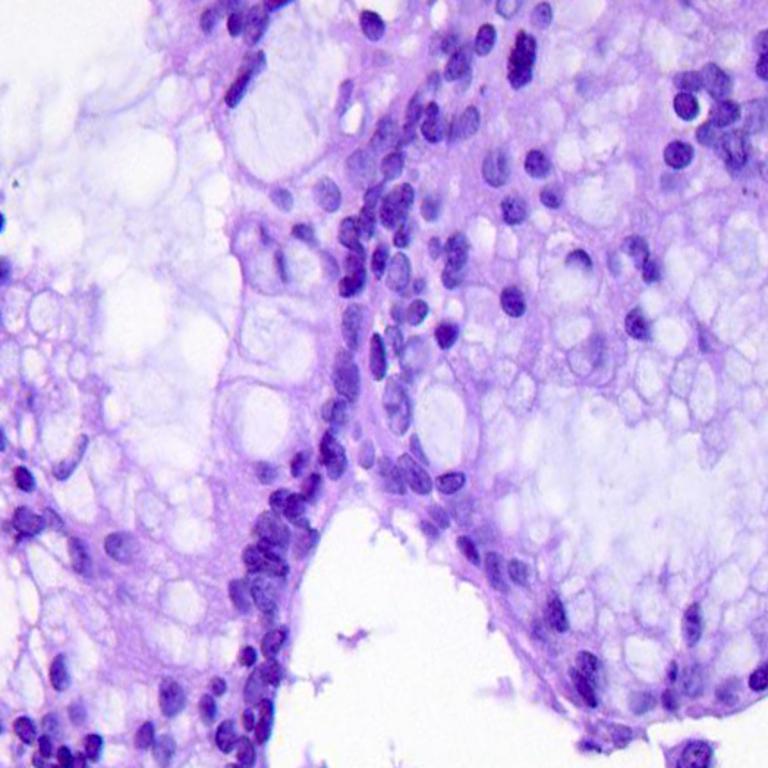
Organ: colon
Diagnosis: adenocarcinomas